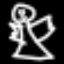
Label: angel